Interaction volume radius: 10 \u00c5
Interaction volume height: 35 \u00c5
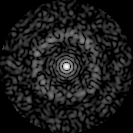
Disorder parameter: 0.8171